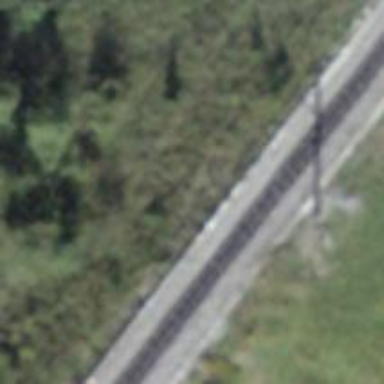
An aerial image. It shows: Narrow-gauge railway with electrified tracks using contact line. Located in service yard with one track.